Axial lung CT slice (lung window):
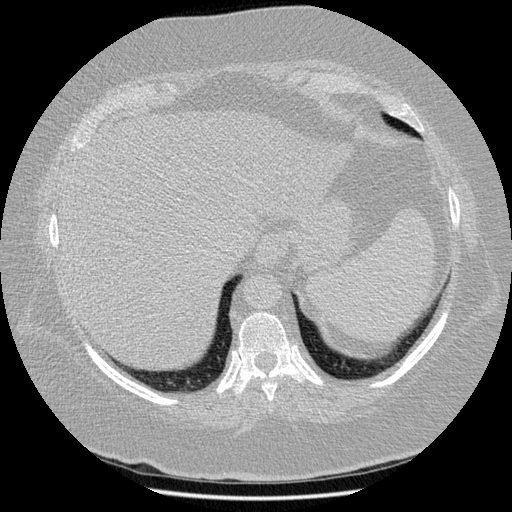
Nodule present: no